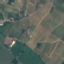
Land use / land cover: PermanentCrop